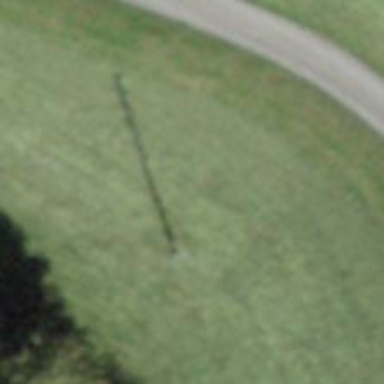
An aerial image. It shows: Minor power line.